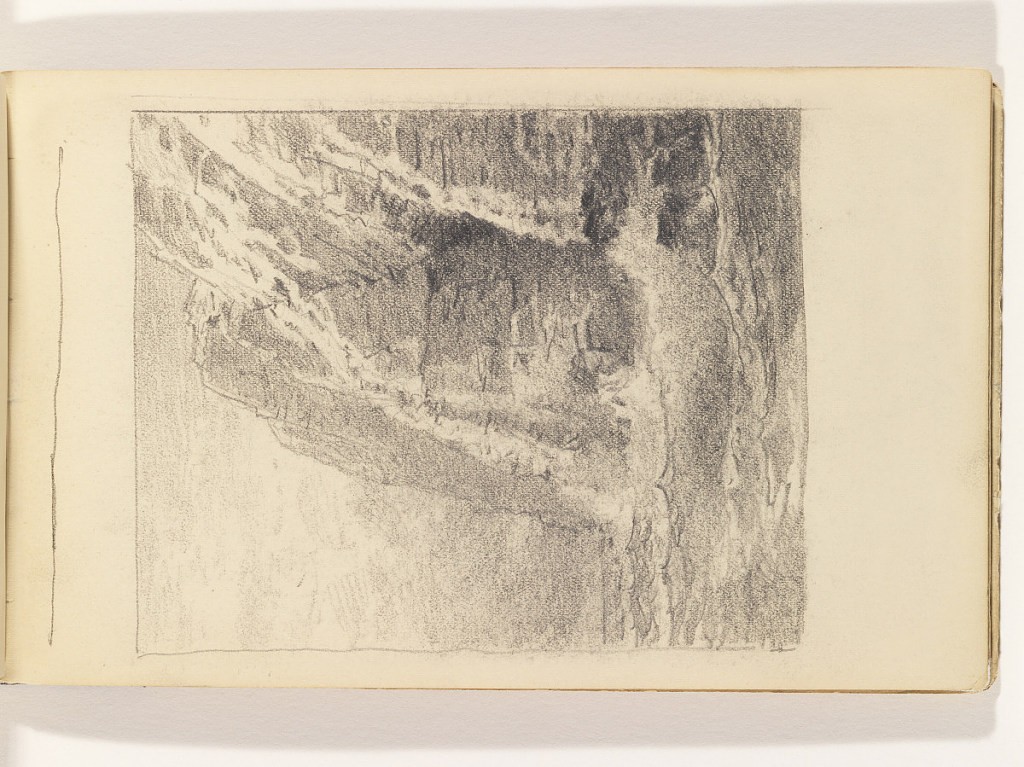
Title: Large Rocky Cliffs and Choppy Ocean
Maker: William Trost Richards, American, 1833–1905
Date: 1885–90
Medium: Graphite on cream wove paper, bound
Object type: Sketchbook folio
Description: Choppy ocean in foreground with waves breaking on two sections of large, tall cliffs at right.